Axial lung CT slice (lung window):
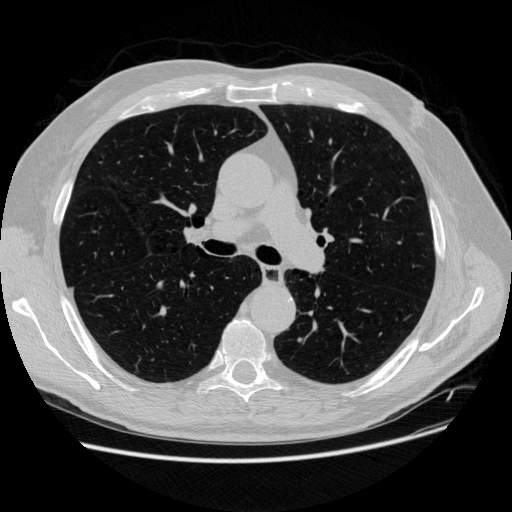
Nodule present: no